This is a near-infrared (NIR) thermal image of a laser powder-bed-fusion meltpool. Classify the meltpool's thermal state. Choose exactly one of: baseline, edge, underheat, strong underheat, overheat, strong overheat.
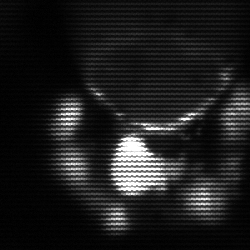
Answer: edge